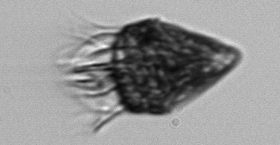
Label: Strombidium_morphotype2